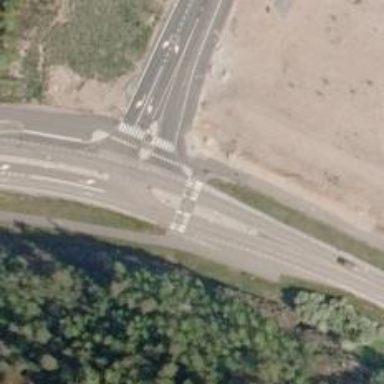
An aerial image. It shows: Island crossing on the road.